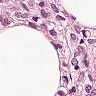
Metastatic tissue present: yes